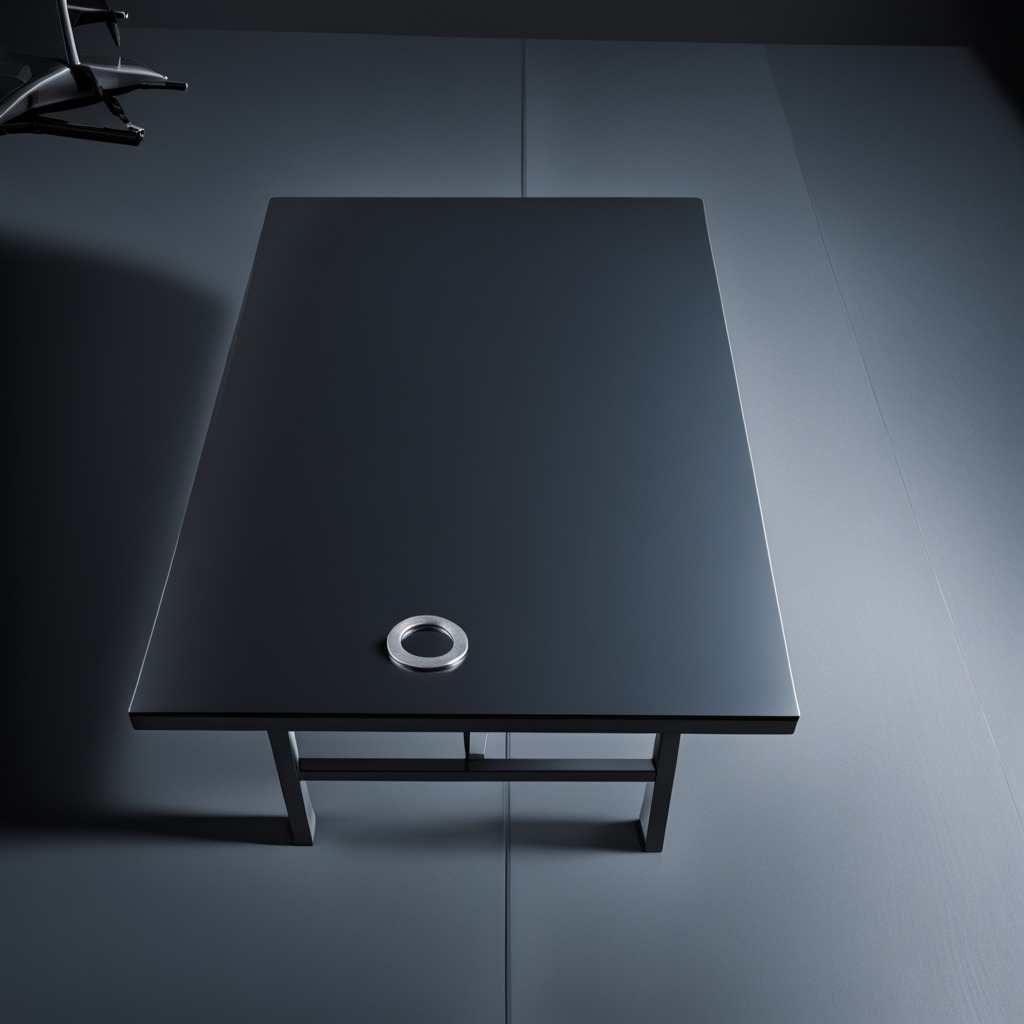
A flat metal washer lying on the tabletop in the evening.